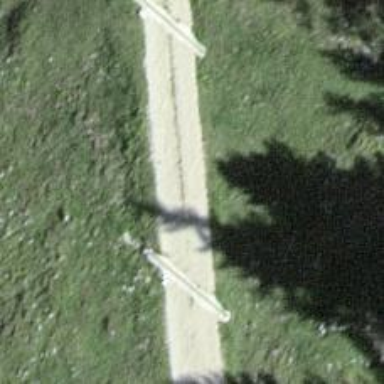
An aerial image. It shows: Track with grade 1 quality.